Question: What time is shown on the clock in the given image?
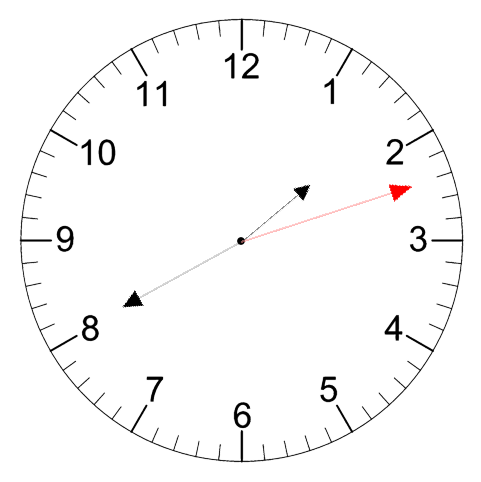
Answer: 01:40:12